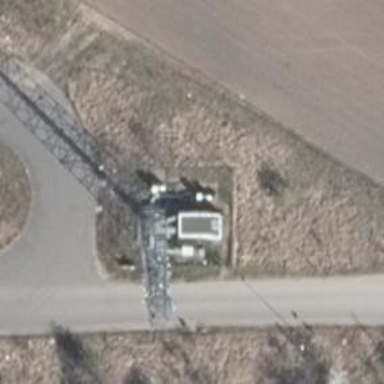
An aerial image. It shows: Mast tower used for communication.